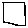
Label: square